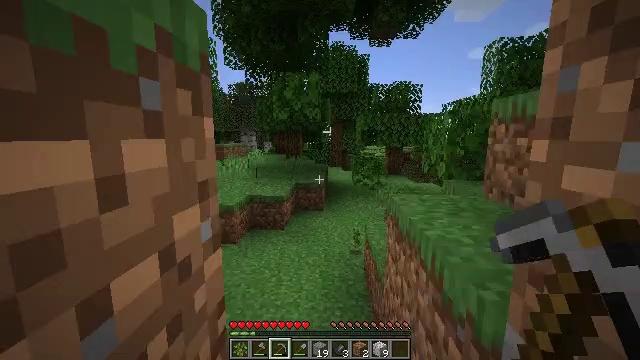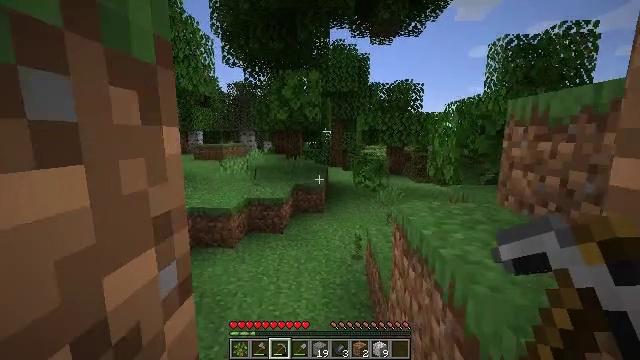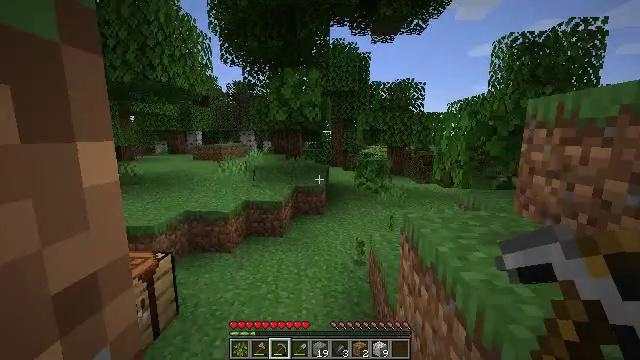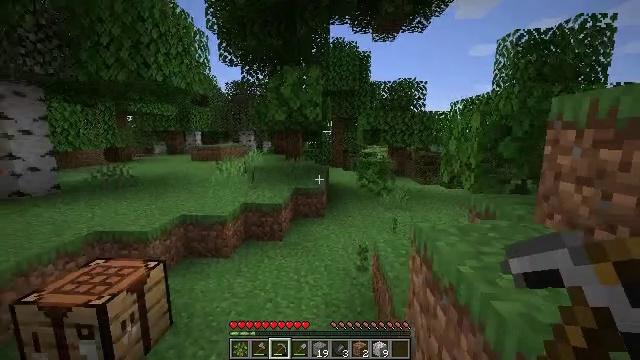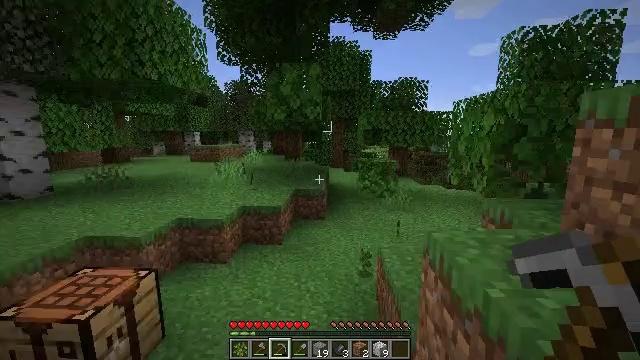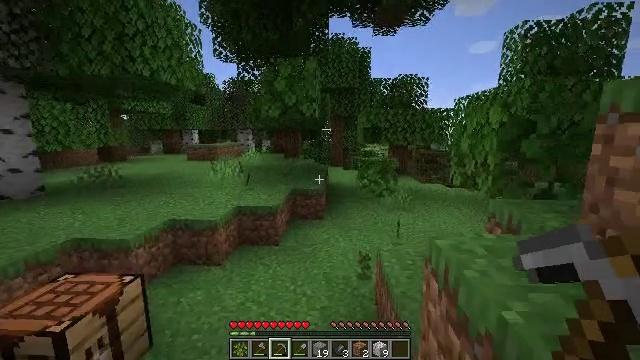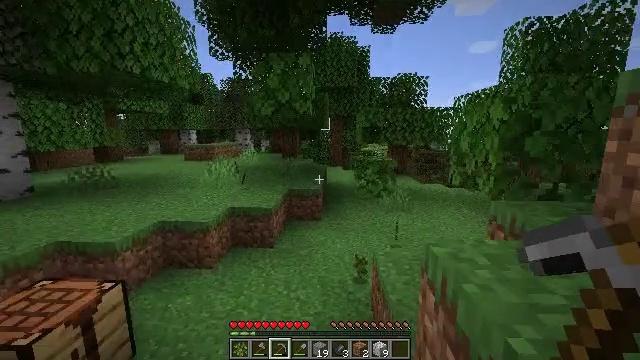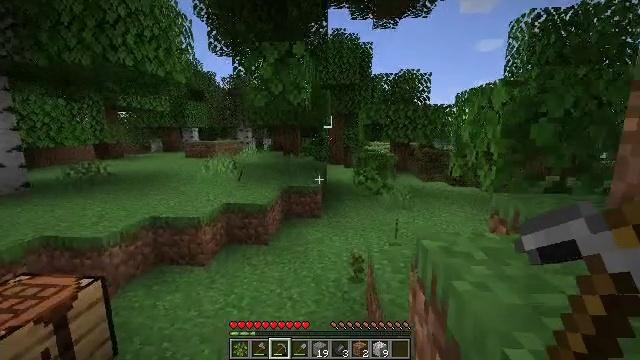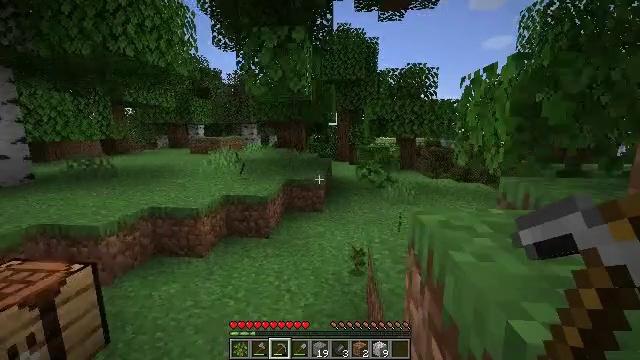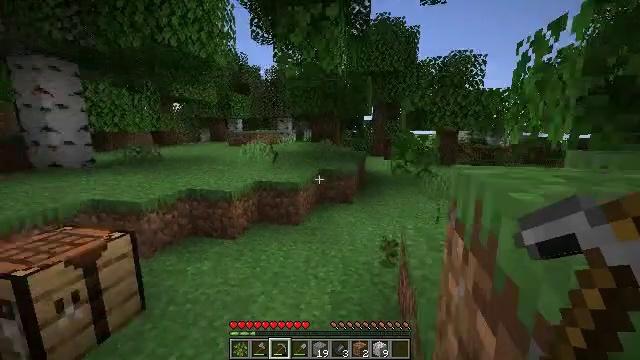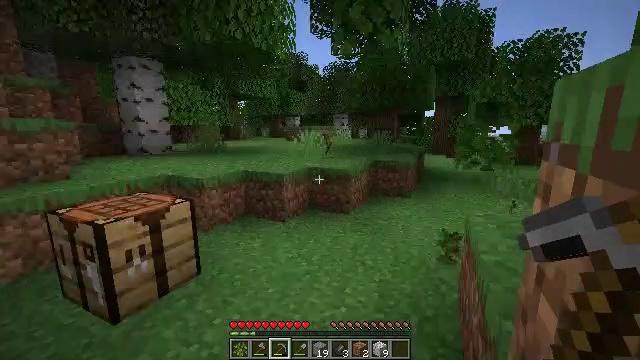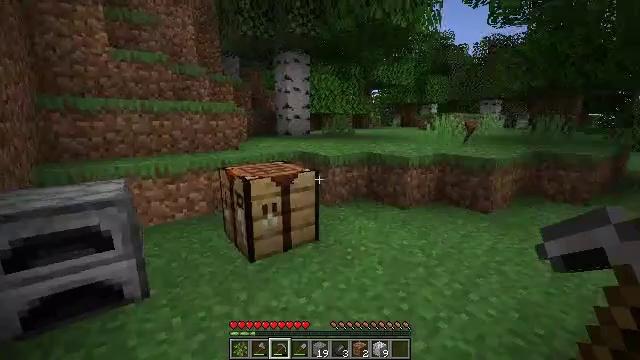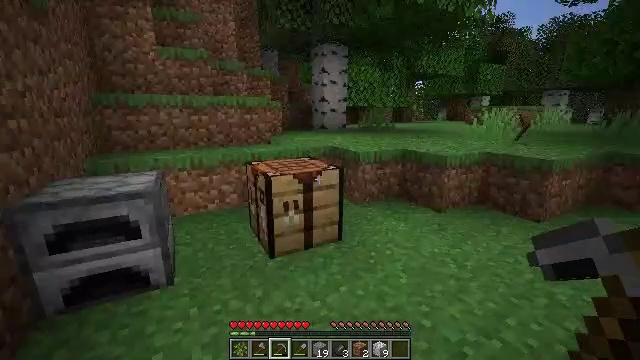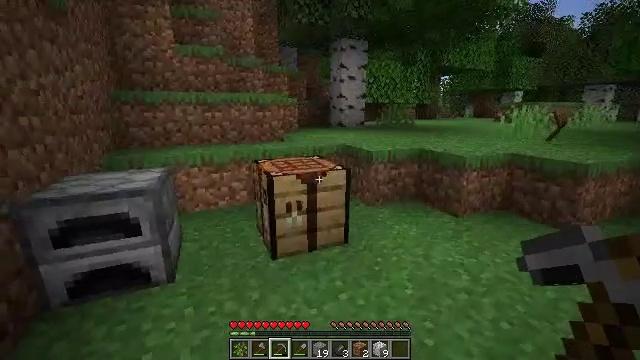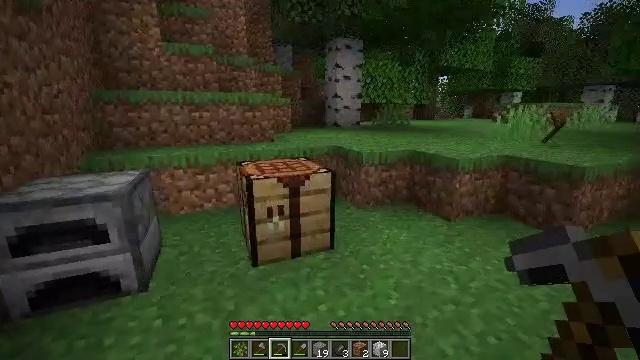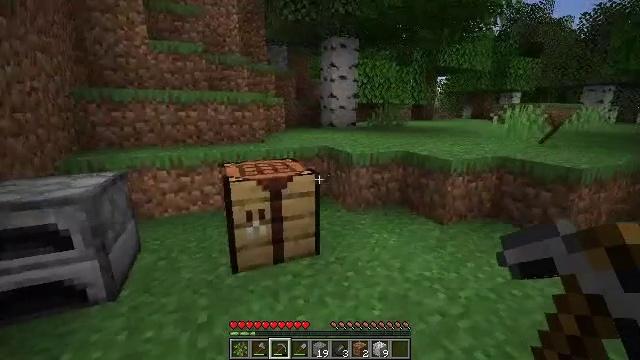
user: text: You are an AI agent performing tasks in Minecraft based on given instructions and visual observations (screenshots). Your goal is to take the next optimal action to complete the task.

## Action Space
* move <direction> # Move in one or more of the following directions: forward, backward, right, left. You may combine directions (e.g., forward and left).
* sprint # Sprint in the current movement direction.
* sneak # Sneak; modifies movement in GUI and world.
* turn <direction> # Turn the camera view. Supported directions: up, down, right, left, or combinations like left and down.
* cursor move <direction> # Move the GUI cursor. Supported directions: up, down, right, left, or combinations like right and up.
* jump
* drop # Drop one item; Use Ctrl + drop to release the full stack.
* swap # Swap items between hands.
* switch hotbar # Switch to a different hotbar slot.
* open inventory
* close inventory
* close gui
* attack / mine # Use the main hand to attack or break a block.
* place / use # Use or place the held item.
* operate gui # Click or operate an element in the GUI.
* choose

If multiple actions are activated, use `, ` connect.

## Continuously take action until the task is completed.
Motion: motion action
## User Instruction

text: Use the furnace to obtain charcoal.
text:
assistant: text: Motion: move forward
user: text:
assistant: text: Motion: move forward
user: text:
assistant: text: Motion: move forward
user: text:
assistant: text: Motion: move forward and move right
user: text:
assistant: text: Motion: move forward and move right
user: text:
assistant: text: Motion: move forward and move right
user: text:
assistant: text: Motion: move forward and move right
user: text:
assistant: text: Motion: move forward and move right, turn left
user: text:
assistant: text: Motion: move forward and move right, turn left
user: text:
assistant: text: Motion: move forward and move right, turn left
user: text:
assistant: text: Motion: move forward and move right, turn left and down
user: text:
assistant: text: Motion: move forward and move right, turn left and down
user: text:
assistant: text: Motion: move forward and move right, turn left
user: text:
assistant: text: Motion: move forward and move right
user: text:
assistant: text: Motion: move forward and move right
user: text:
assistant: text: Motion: move forward and move right
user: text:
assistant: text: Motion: move forward and move right
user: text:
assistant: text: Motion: move forward and move right
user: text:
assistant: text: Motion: move forward and move right, turn left
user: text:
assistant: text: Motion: move forward and move right, turn left
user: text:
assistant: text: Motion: move forward and move right, turn left
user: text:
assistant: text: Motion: move forward and move right, turn left and down
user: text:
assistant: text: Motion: move forward and move right, turn left and down
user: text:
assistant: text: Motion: turn left and down
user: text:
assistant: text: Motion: turn left
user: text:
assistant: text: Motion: turn left
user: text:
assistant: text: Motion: turn left
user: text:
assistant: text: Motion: turn left
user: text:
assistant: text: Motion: no_op
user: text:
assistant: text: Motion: no_op